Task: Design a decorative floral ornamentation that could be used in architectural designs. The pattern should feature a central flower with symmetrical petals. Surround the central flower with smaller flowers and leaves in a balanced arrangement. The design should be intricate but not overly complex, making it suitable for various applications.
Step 462:
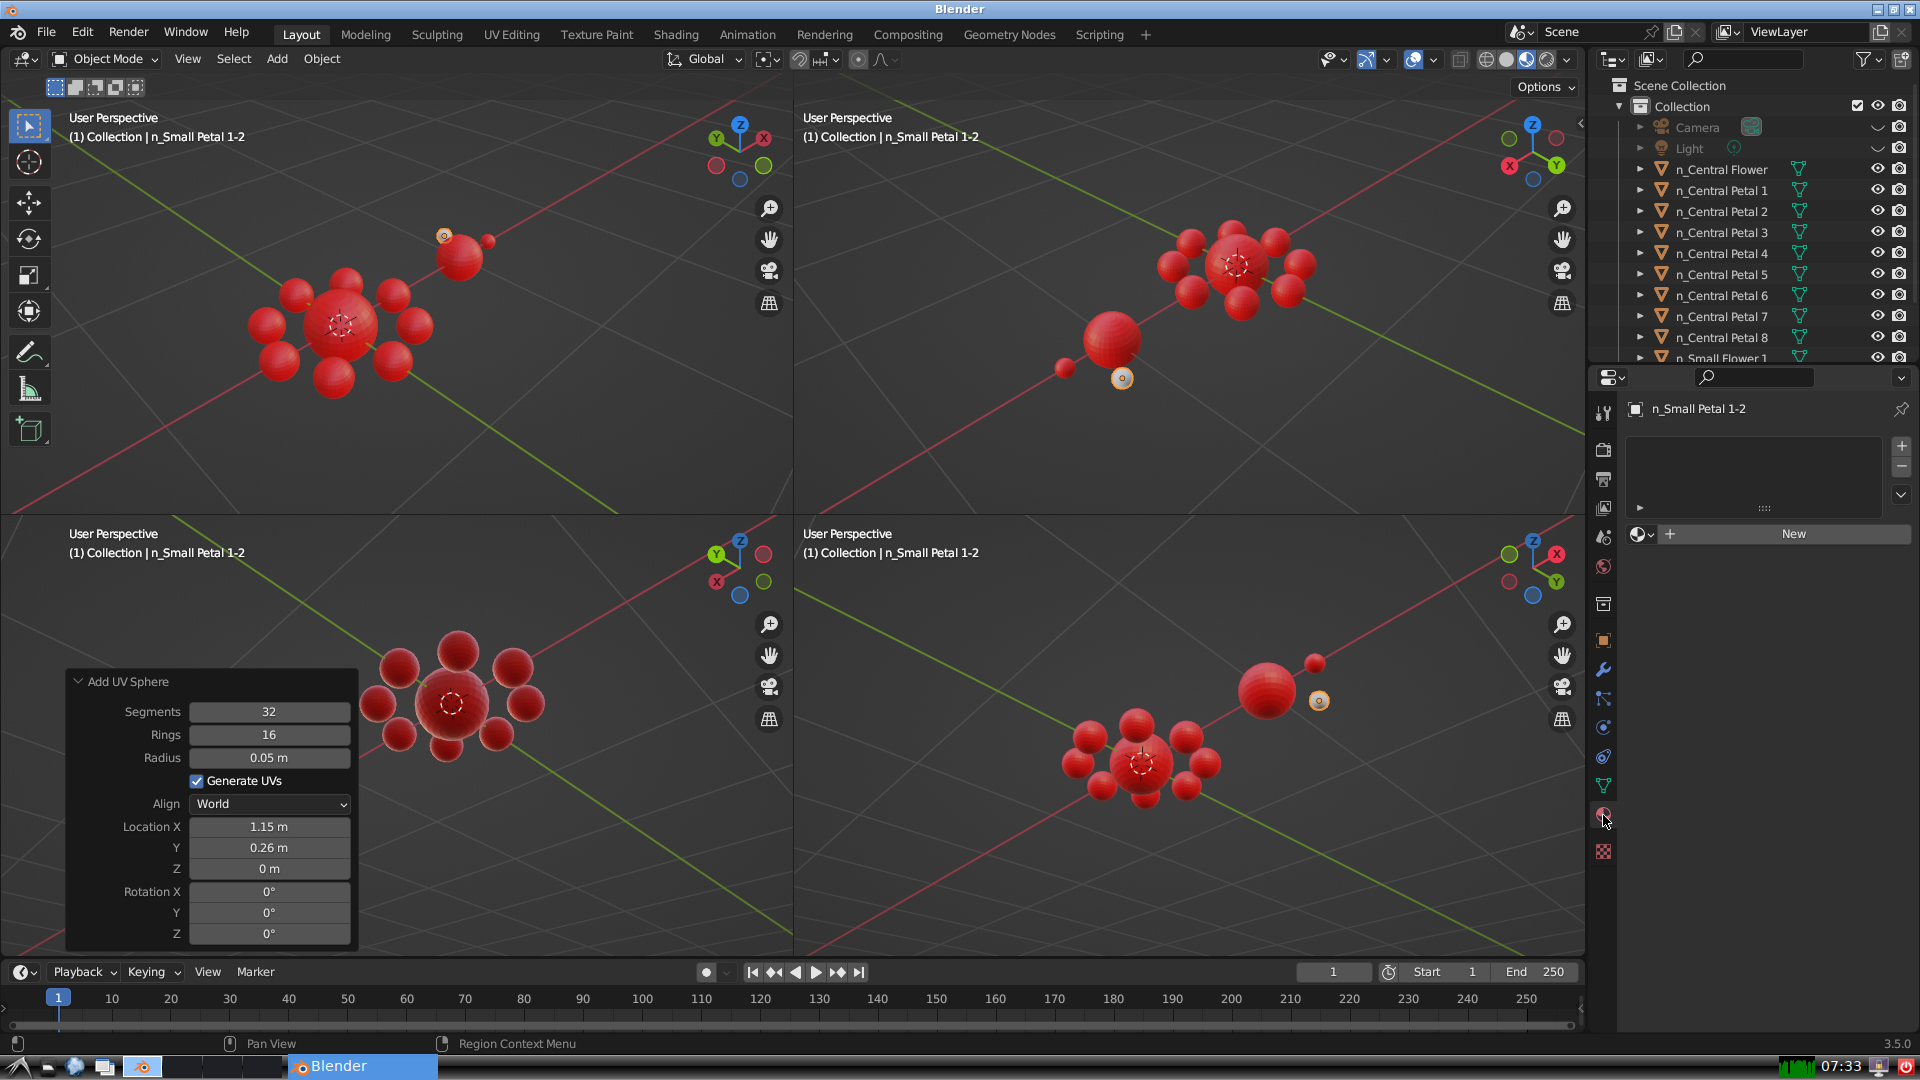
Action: {"mouse_move": [1636, 534]}